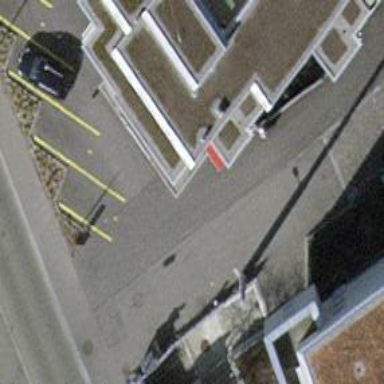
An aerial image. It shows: Post box is visible.